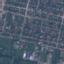
Label: Residential